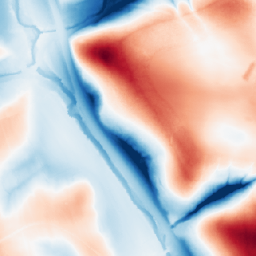
Category: classical
Decomposition family: uniform
Decomposition parameters: size: 100
Upsampling method: area
Upsampling parameters: scale: 4
Upsampling scale: 4